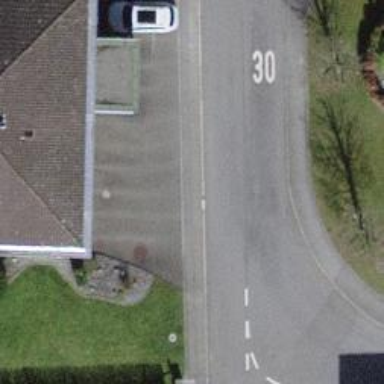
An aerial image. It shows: Kerb barrier.